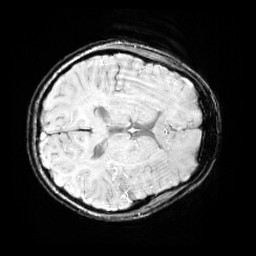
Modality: SWI
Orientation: axial
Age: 11
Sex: female
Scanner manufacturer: siemens
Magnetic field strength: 3 T
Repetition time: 0.027 s
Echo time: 0.02 s